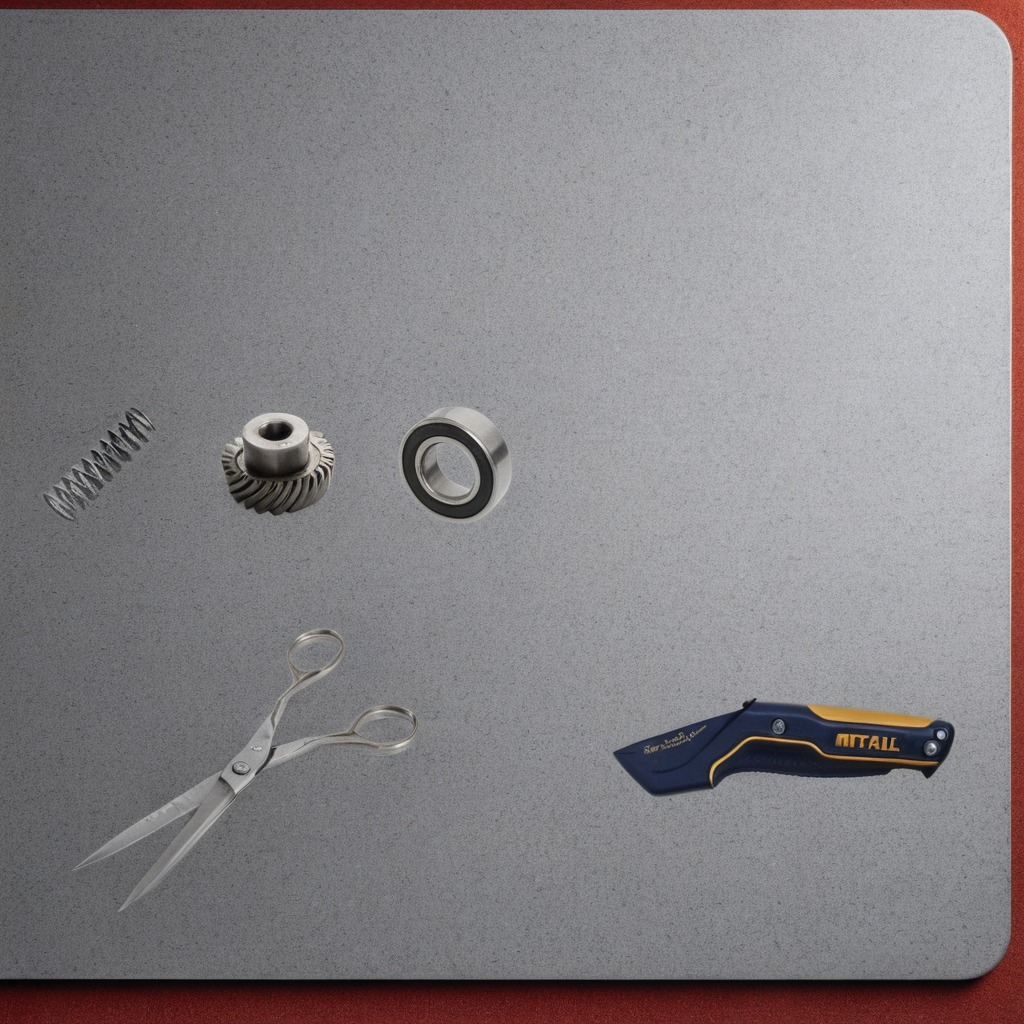
A metal ball bearing, a steel gear with teeth, a utility knife, a coiled metal spring, and a pair of scissors are lying on the clean granite tabletop covered with a red rubber mat inside a workshop under bright overhead lighting crisp shadows high clarity worn but beneath the mat.